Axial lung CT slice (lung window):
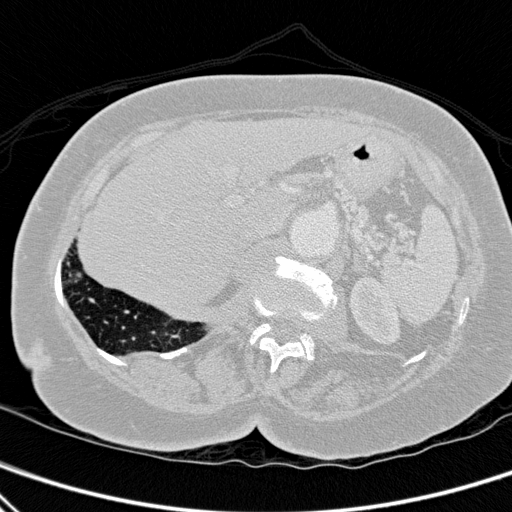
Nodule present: no